Question: ## Initial Context
I am developping an augmented reality application location based and I need to get the field of view [FOV] (I just update the value when the orientation change, so I am looking for a method which can get this value when I call it)
The goal is to make a "degree ruler" relevant to reality like the following:

I am already using 'AVCaptureSession' to display camera stream ; and a path coupled with a 'CAShapeLayer' to draw the ruler. This is working pretty good, but now I have to use value to place my element in the right place (choose the right space between 160deg and 170deg for example!).
Actually, I am hardcoding these values with these sources : <URL>.
: After personal test and some other research online, I am pretty sure these values are inaccurate! Also this forces me to use an external library to check which model of iPhone am I using to manually initialize my FOV... And I have to check my values for all supported device.
###I would prefer a !###
After reading this post: <URL> --
: after a certain number of update, It seems that we can't get directly field of view from exif!)
---
## Actual Point
: <URL>
Here is the code I am using:
'''
AVCaptureDevice* camera = [AVCaptureDevice defaultDeviceWithMediaType:AVMediaTypeVideo];
if (camera != nil)
{
captureSession = [[AVCaptureSession alloc] init];
AVCaptureDeviceInput *newVideoInput = [[AVCaptureDeviceInput alloc] initWithDevice:camera error:nil];
[captureSession addInput:newVideoInput];
captureLayer = [[AVCaptureVideoPreviewLayer alloc] initWithSession:captureSession];
captureLayer.frame = overlayCamera.bounds;
[captureLayer setVideoGravity:AVLayerVideoGravityResizeAspectFill];
previewLayerConnection=captureLayer.connection;
[self setCameraOrientation:[[UIApplication sharedApplication] statusBarOrientation]];
[overlayCamera.layer addSublayer:captureLayer];
[captureSession startRunning];
AVCaptureStillImageOutput *stillImageOutput = [[AVCaptureStillImageOutput alloc] init];
NSDictionary *outputSettings = [[NSDictionary alloc] initWithObjectsAndKeys: AVVideoCodecJPEG, AVVideoCodecKey, nil];
[stillImageOutput setOutputSettings:outputSettings];
[captureSession addOutput:stillImageOutput];
AVCaptureConnection *videoConnection = nil;
for (AVCaptureConnection *connection in stillImageOutput.connections)
{
for (AVCaptureInputPort *port in [connection inputPorts])
{
if ([[port mediaType] isEqual:AVMediaTypeVideo] )
{
videoConnection = connection;
break;
}
}
if (videoConnection) { break; }
}
[stillImageOutput captureStillImageAsynchronouslyFromConnection:videoConnection
completionHandler:^(CMSampleBufferRef imageSampleBuffer, NSError *error)
{
NSData *imageNSData = [AVCaptureStillImageOutput jpegStillImageNSDataRepresentation:imageSampleBuffer];
CGImageSourceRef imgSource = CGImageSourceCreateWithData((__bridge_retained CFDataRef)imageNSData, NULL);
NSDictionary *metadata = (__bridge NSDictionary *)CGImageSourceCopyPropertiesAtIndex(imgSource, 0, NULL);
NSMutableDictionary *metadataAsMutable = [metadata mutableCopy];
NSMutableDictionary *EXIFDictionary = [[metadataAsMutable objectForKey:(NSString *)kCGImagePropertyExifDictionary]mutableCopy];
if(!EXIFDictionary)
EXIFDictionary = [[NSMutableDictionary dictionary] init];
[metadataAsMutable setObject:EXIFDictionary forKey:(NSString *)kCGImagePropertyExifDictionary];
NSLog(@"%@",EXIFDictionary);
}];
}
'''
Here is the output:
'''
{
ApertureValue = "2.52606882168926";
BrightnessValue = "0.5019629837352776";
ColorSpace = 1;
ComponentsConfiguration = (
1,
2,
3,
0
);
ExifVersion = (
2,
2,
1
);
ExposureMode = 0;
ExposureProgram = 2;
ExposureTime = "0.008333333333333333";
FNumber = "2.4";
Flash = 16;
FlashPixVersion = (
1,
0
);
FocalLenIn35mmFilm = 40;
FocalLength = "4.28";
ISOSpeedRatings = (
50
);
LensMake = Apple;
LensModel = "iPhone 4S back camera 4.28mm f/2.4";
LensSpecification = (
"4.28",
"4.28",
"2.4",
"2.4"
);
MeteringMode = 5;
PixelXDimension = 1920;
PixelYDimension = 1080;
SceneCaptureType = 0;
SceneType = 1;
SensingMethod = 2;
ShutterSpeedValue = "6.906947890818858";
SubjectDistance = "69.999";
UserComment = "[S.D.] kCGImagePropertyExifUserComment";
WhiteBalance = 0;
}
'''
I think I have everything I need to calculate FOV. But are they the right values? Because after reading a lot of different website giving different values, I am a bit confused! Also my PixelDimensions seems to be wrong!
Via <URL> this is the formula I planned to use:
'''
FOV = (IN_DEGREES( 2*atan( (d) / (2 * f) ) ));
// d = sensor dimensions (mm)
// f = focal length (mm)
'''
### My Question
Do my method and my formula look right, and if yes, which values do I pass to the function?
---
### Precisions
- -
---
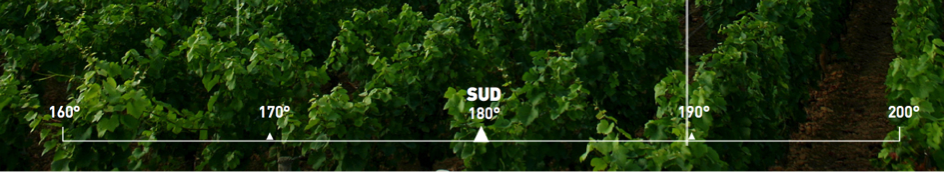
Answer: In iOS 7 and above you can do something along these lines:
'''
float FOV = camera.activeFormat.videoFieldOfView;
'''
where 'camera' is your 'AVCaptureDevice'. Depending on what preset you choose for the video session, this can change . It's the horizontal field-of-view (in degrees), so you'll need to calculate the vertical field-of-view from the display dimensions.
Here's <URL>.